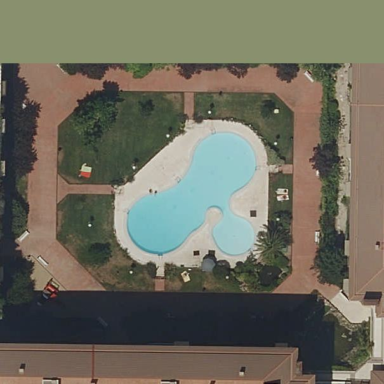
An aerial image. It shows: Garden area designated for leisure land.